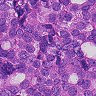
Metastatic tissue present: yes